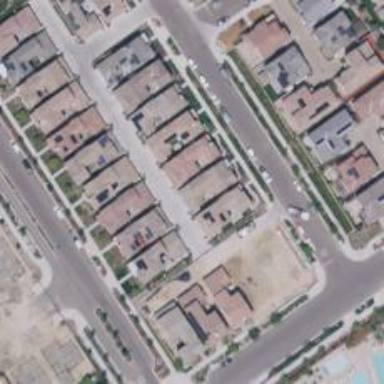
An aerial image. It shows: Alley classified as service road.